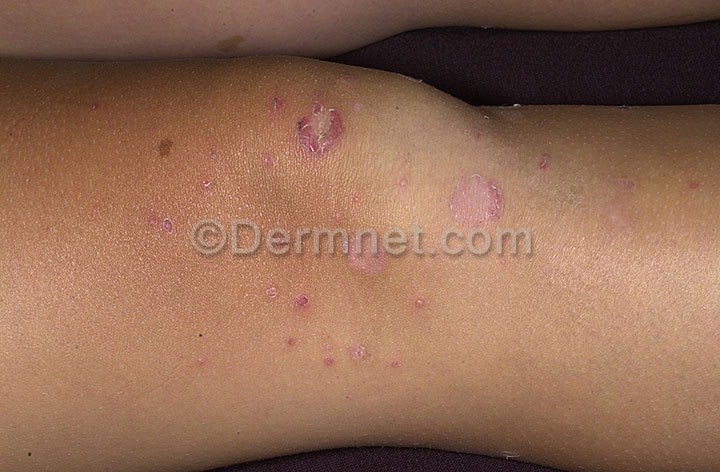
Disease: Cellulitis Impetigo and other Bacterial Infections